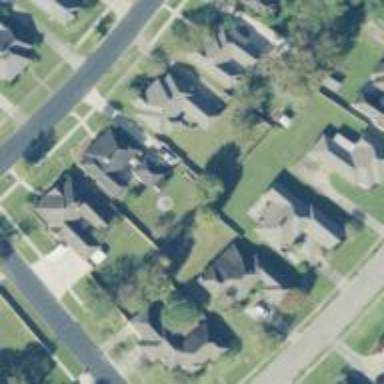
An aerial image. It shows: Neighborhood.